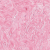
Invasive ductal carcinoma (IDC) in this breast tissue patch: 0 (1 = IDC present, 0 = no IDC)